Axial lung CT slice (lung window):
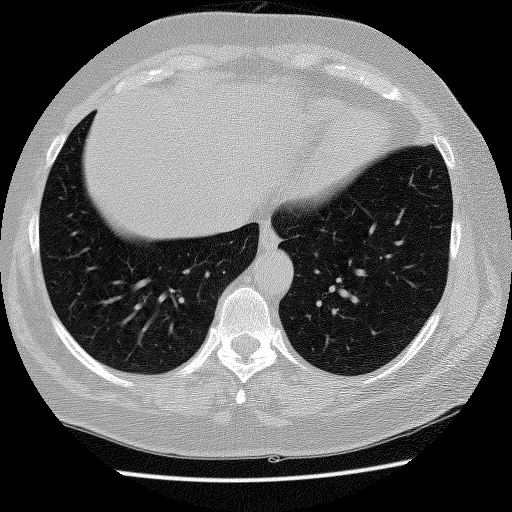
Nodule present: no